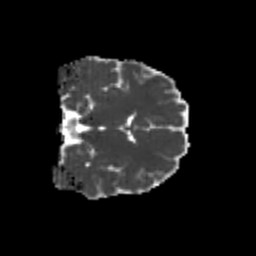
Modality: MD
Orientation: coronal
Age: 22
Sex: female
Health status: healthy
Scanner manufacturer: philips
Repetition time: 7.393 s
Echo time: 0.08599 s